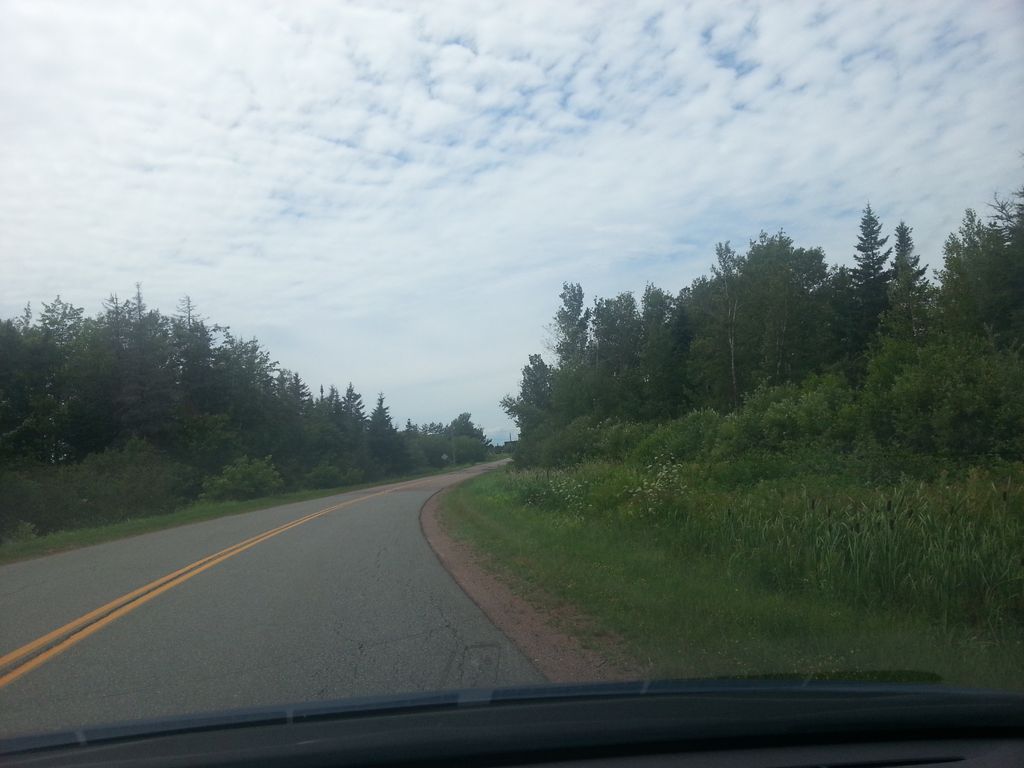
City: charlottetown